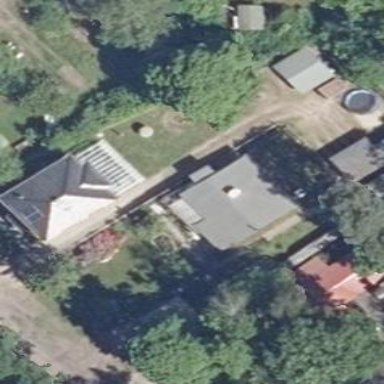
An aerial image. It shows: Detached building.